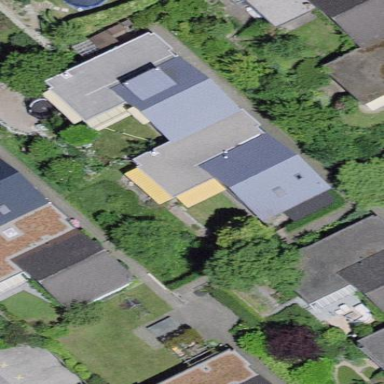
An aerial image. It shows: Semi-detached house.